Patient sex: M
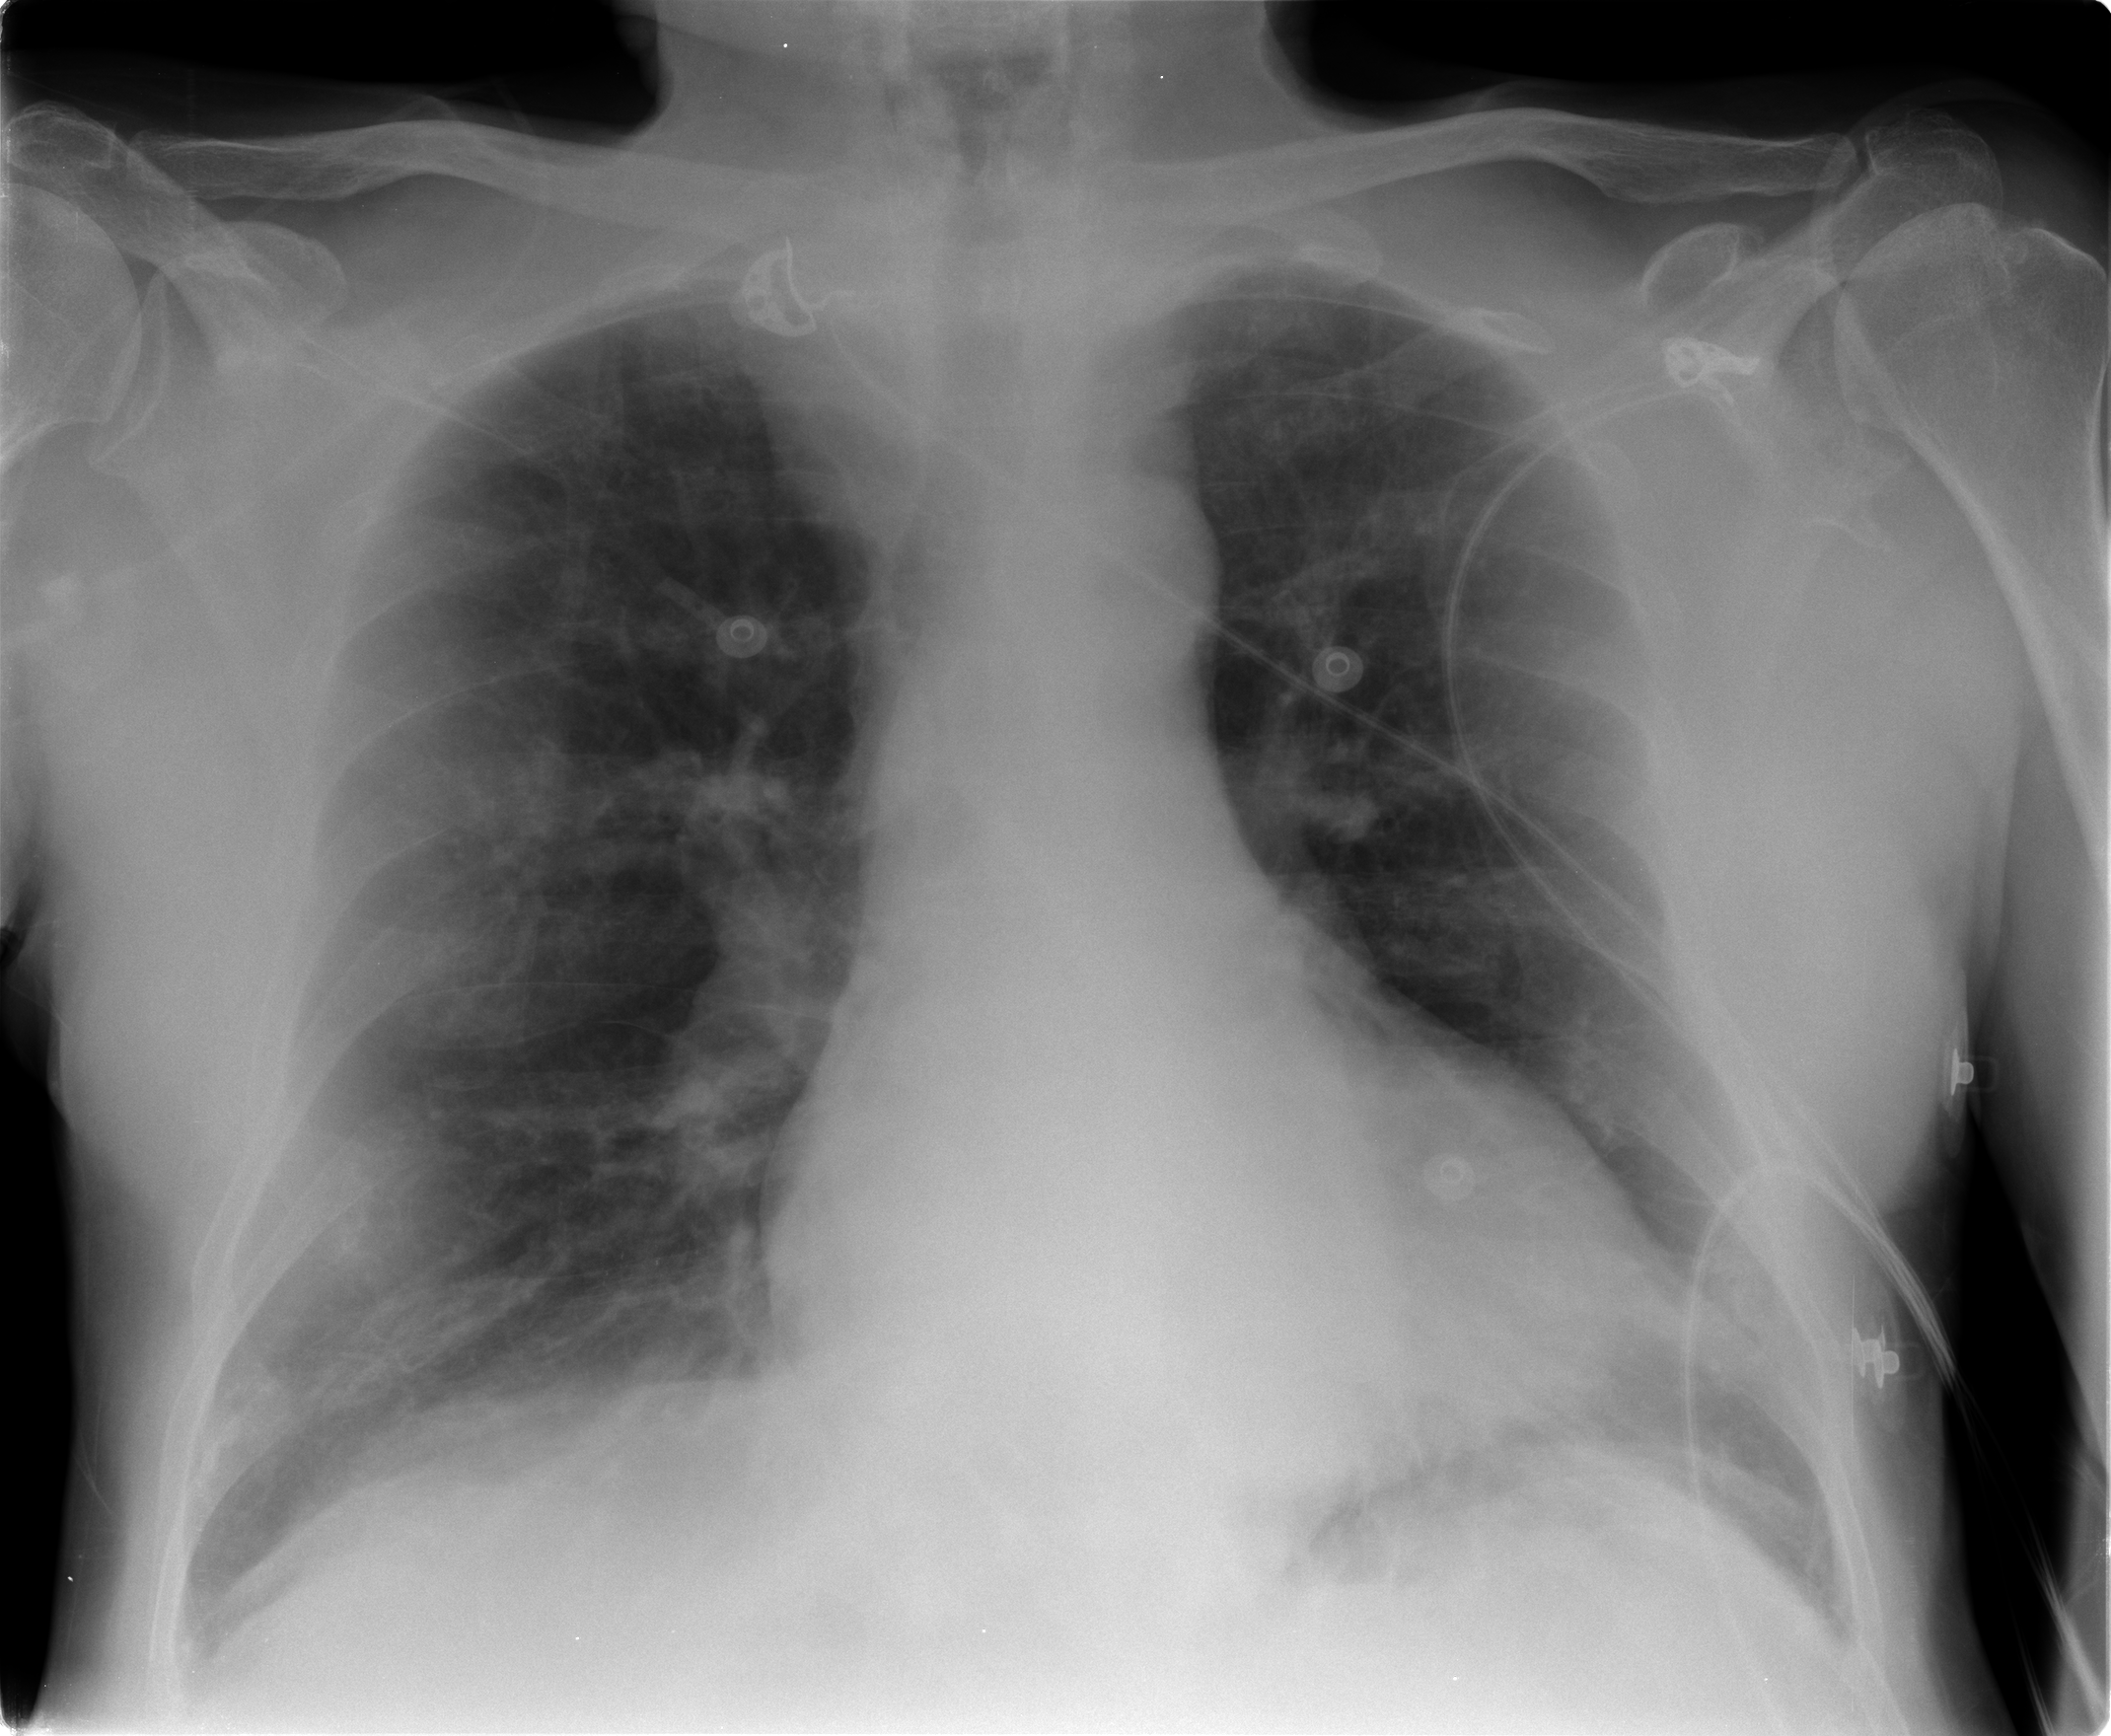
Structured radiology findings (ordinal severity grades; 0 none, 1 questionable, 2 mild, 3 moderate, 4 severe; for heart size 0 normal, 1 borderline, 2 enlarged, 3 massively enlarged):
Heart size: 0
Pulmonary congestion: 1
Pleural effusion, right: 0
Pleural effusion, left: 0
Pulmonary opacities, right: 0
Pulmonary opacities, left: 0
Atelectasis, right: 2
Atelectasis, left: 2